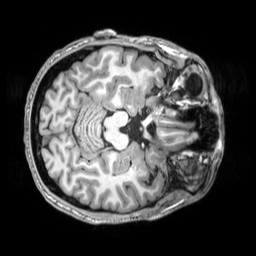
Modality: T1w
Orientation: axial
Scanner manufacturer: siemens
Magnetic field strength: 3 T
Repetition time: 2.5 s
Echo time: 0.00343 s